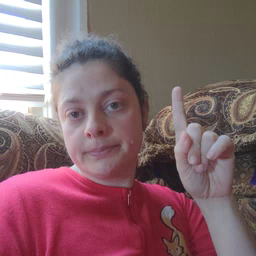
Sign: horse